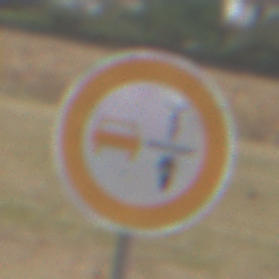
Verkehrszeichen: VerbotUeberholenEinspurigeFahrzeuge
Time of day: Midday
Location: Outdoor (Suburban)
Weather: Overcast
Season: NotSpecified
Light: Natural